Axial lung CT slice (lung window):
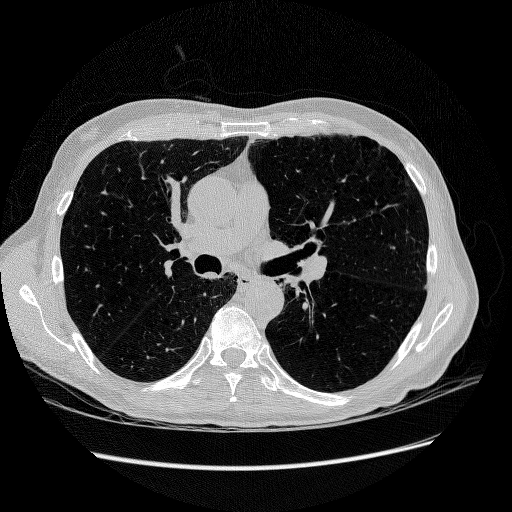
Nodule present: no